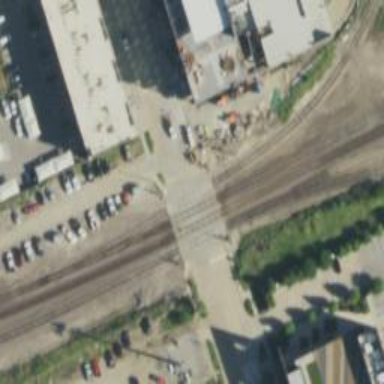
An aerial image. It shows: Railway crossing.